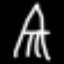
Label: The Eiffel Tower